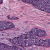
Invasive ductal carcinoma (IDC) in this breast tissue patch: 0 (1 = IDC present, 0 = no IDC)